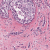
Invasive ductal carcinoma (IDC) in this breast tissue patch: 1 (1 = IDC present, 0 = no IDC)